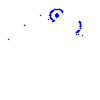
Particle: proton